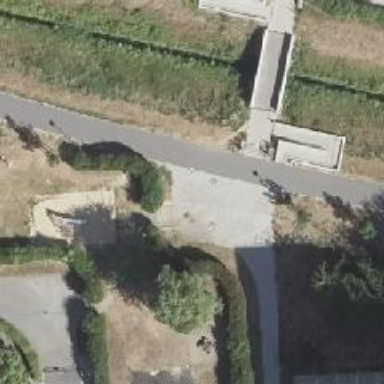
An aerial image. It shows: Concrete ramp.